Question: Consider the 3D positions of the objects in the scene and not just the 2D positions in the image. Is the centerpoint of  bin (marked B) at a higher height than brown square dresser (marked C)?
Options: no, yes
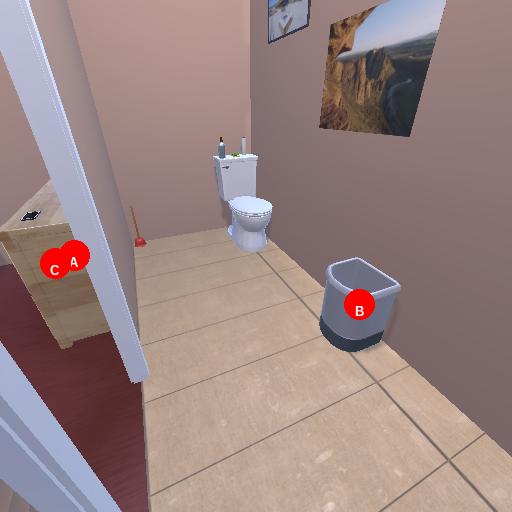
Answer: no